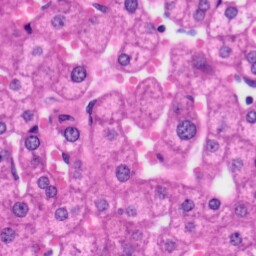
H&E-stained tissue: Liver